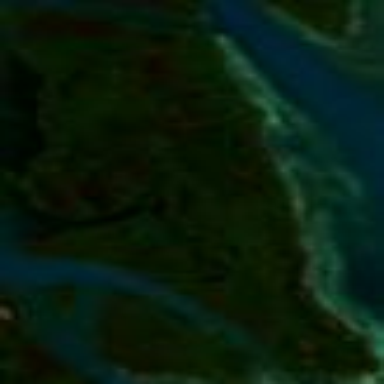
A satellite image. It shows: Islet along the coastline.